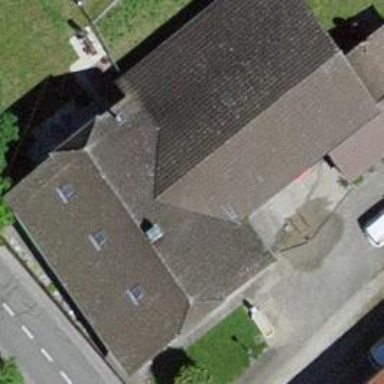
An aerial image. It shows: Farm building.